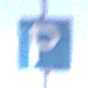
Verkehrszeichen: Parken
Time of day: Midday
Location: Outdoor (Nature)
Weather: PartlyCloudy
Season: NotSpecified
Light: Natural